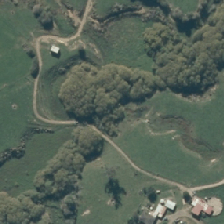
Land cover: deciduous_hardwood